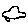
Label: car